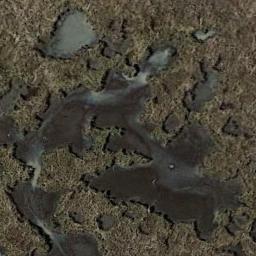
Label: wetland